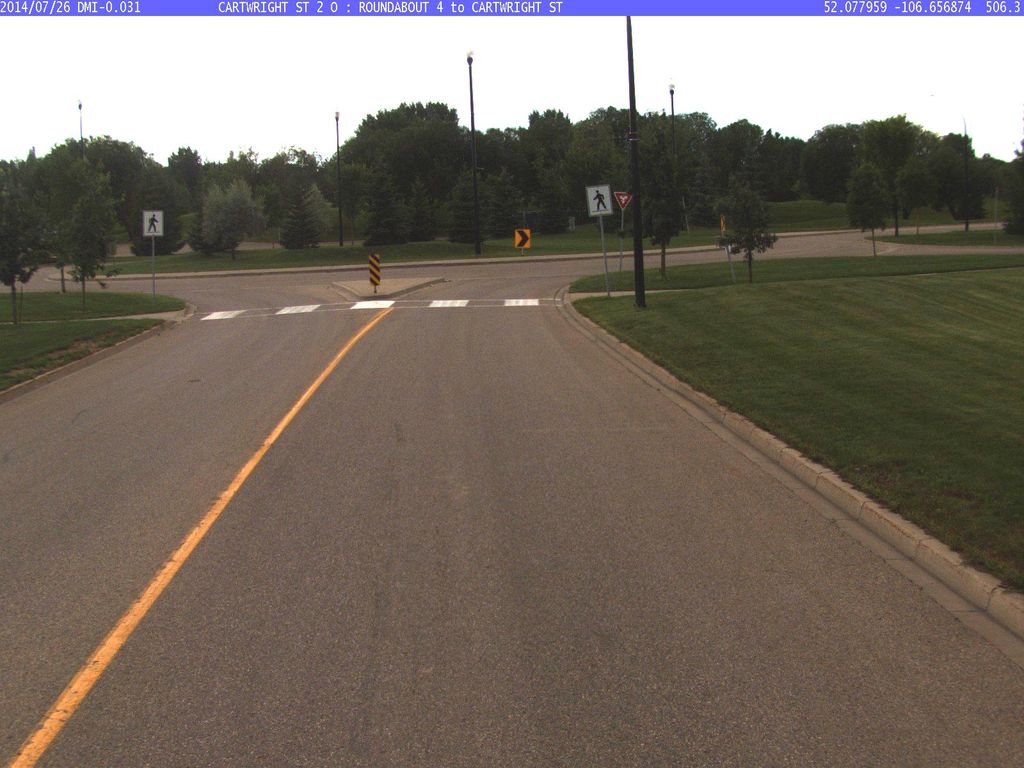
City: saskatoon